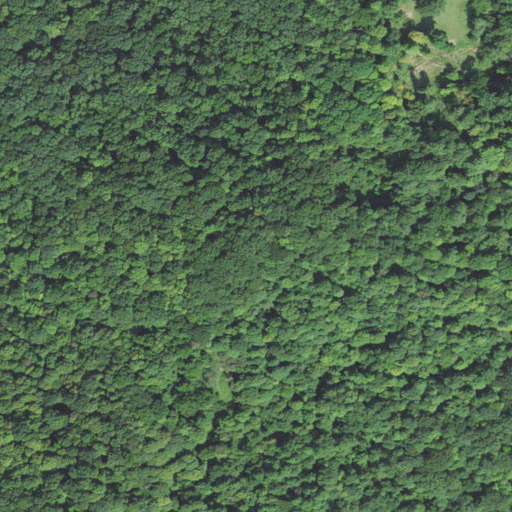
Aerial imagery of mountain in West Virginia named Carnes Knob containing only deciduous forest